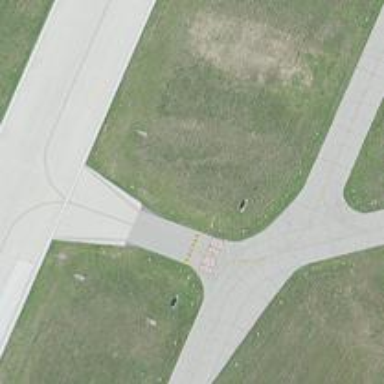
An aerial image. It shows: Image of taxiway at airport.